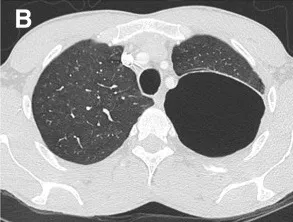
Initial chest radiograph of the patient. HRCT showing axial.
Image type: radiology (ct)